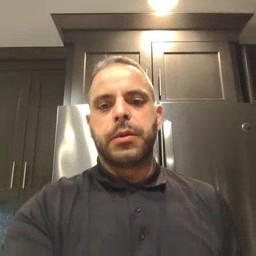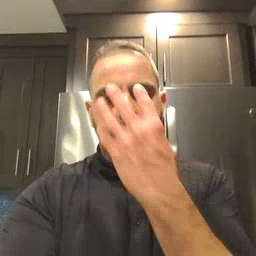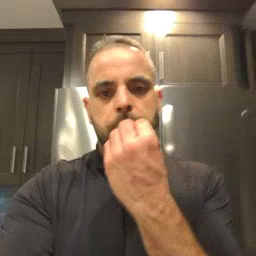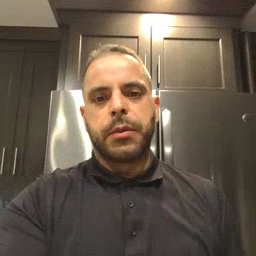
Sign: sleepy